Question: At first I downloaded Less from GitHub and saved the folder on my disk. After that, I tried to locate the compiler (file lessc) in my Netbeans IDE (7.4 Beta). After that, I got the following Error-Message:

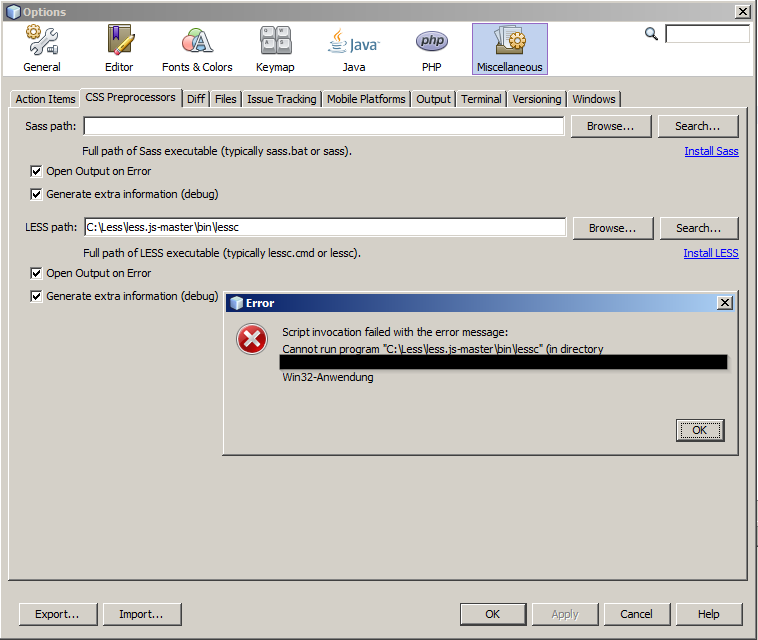
Answer: I'm not sure if Less compiler can work without NodeJS. So I would do following:
- - install less compiler using npmnpm install -g less- then NetBeans should find it, if not, you need to specify path to lessc.cmd, e.g.C:\Users\lada\AppData\Roaming\npm\lessc.cmd- to find where is your lessc.cmd, run following in command linewhere lessc.cmd
The lessc (without cmd) is for Linux and Mac OSX